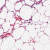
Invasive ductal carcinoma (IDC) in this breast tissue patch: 0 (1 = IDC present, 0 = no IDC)